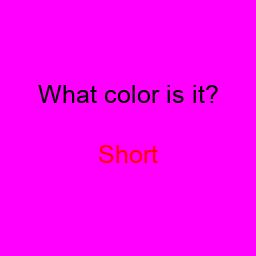
Color: red
Background color: magenta
Question text color: black